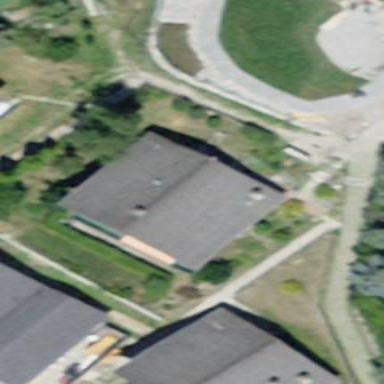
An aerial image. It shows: Detached building.